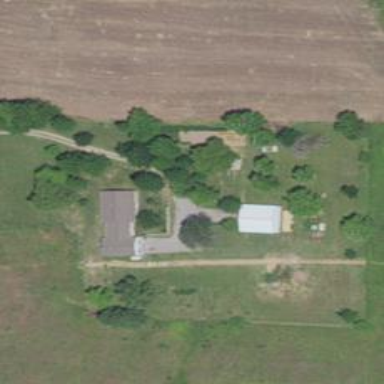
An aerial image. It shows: Driveway.